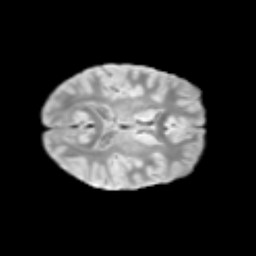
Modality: T2w
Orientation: axial
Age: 10
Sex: male
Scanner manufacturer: siemens
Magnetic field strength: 3 T
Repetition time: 3.8 s
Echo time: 0.07 s